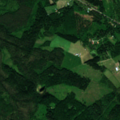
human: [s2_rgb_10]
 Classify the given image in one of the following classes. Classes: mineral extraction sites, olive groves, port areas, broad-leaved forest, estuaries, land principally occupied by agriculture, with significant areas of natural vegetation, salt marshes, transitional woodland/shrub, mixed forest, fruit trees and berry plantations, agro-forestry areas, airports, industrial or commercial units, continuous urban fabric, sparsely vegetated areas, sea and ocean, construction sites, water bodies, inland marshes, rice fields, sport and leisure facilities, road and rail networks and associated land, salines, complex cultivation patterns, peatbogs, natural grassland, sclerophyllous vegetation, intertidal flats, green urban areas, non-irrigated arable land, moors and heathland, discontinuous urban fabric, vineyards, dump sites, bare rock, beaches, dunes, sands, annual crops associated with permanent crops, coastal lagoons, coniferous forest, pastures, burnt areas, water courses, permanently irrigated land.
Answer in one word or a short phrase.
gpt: land principally occupied by agriculture, with significant areas of natural vegetation, coniferous forest, mixed forest